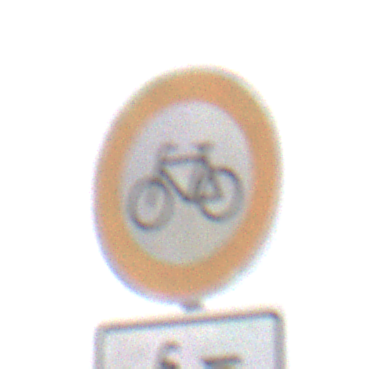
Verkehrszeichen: VerbotRadverkehr
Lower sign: EinspurigeFahrzeugeFrei2
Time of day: Midday
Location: Outdoor (RoadRail)
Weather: Overcast
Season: NotSpecified
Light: Natural